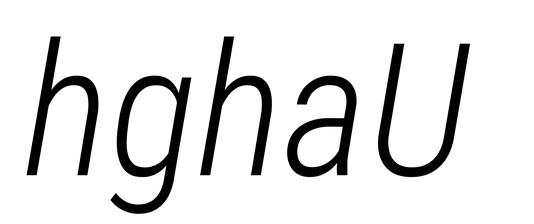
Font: Roboto-Italic_Condensed_Light_Italic